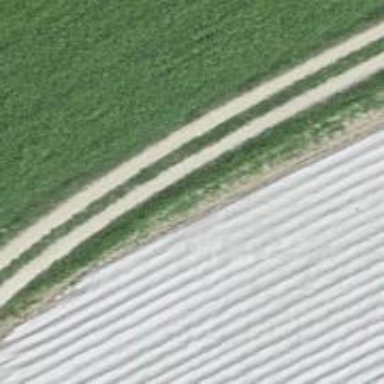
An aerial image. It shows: Track with grade 3 surface.